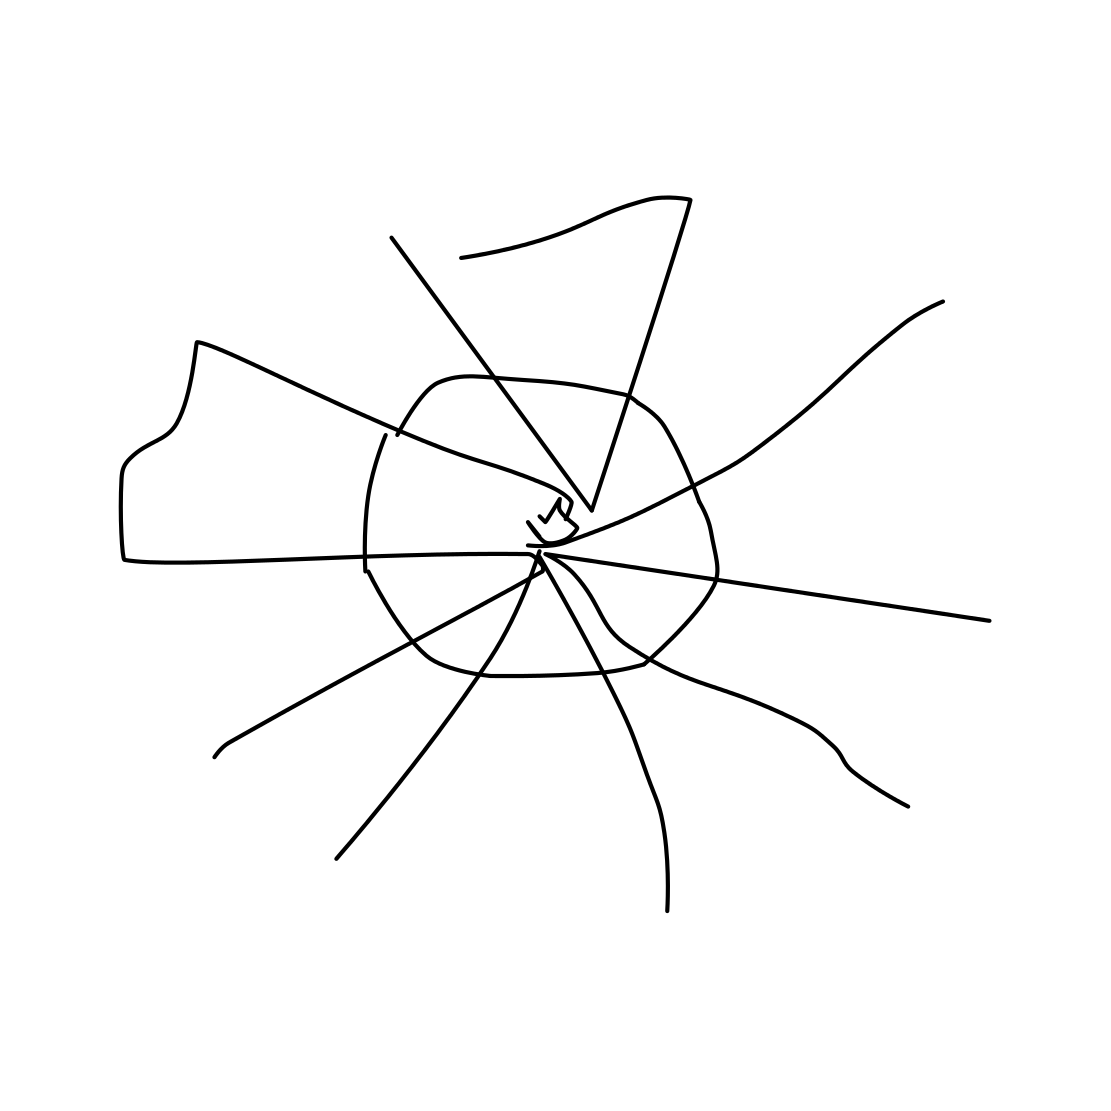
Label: spider